Question: I need the code to make the function that I already have work both ways:
'''
$(document).ready(function() {
$('#scroll').click(function() {
$('#scroll').animate({left: '2%'});
$('.leftslide').animate({left: '-84%'});
$('.rightslide').animate({left: '9%'});
$('#scroll').animate({rotate: '180' });
});
});
'''
So, what I have is explained on the image below. The '.rightslide' moves to the position of '.leftslide', leaving .leftslide partially visible. Now, everything works fine, but I need the '#scroll' to move the '.rightslide' back to it's initial position when it's clicked for the second time (when '.rightslide' is at 9% already).

I hope everything is understandable. If not, imagine, if you will, a button that opens the door, and once it is open, the same button can be pressed to close it.
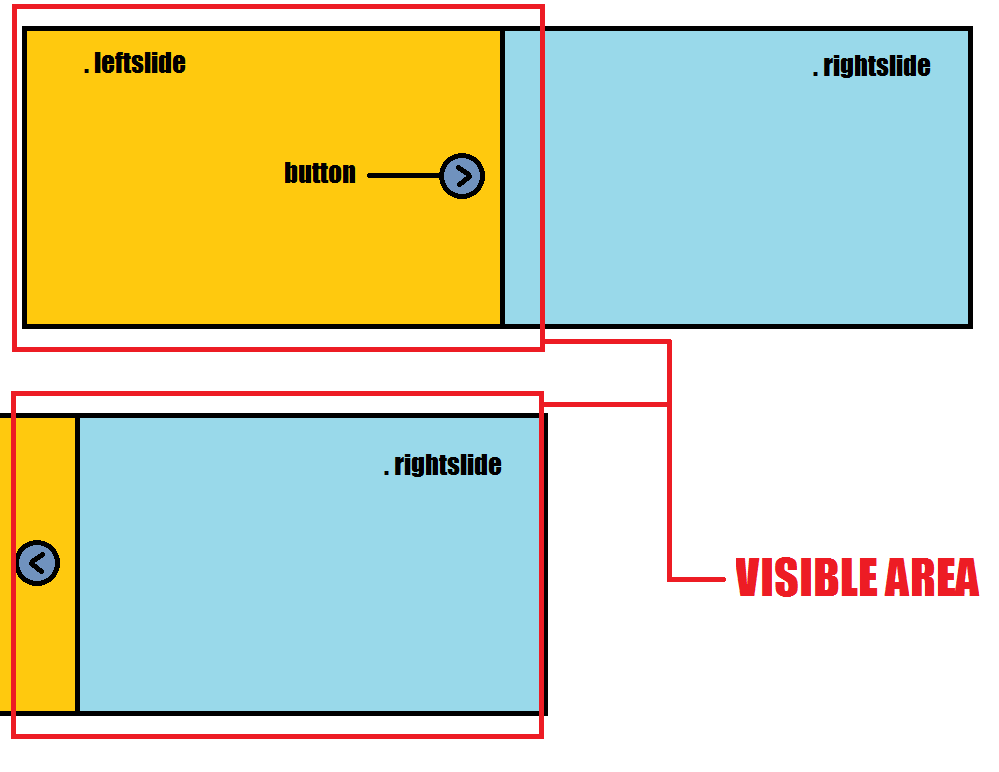
Answer: You can easily solve that with the <URL>, but as that overload is deprecated in jQuery 1.8 and removed in jQuery 1.9, you can use a variable to make the toggle instead.
(I don't know if I got the animations right for the slide back, but you get the principle.)
'''
$(document).ready(function() {
var slideLeft = true;
$('#scroll').click(function() {
if (slideLeft) {
$('#scroll').animate({left: '2%'});
$('.leftslide').animate({left: '-84%'});
$('.rightslide').animate({left: '9%'});
$('#scroll').animate({rotate: '180' });
} else {
$('#scroll').animate({left: '98%'});
$('.leftslide').animate({left: '+84%'});
$('.rightslide').animate({left: '91%'});
$('#scroll').animate({rotate: '0' });
}
slideLeft = !slideLeft;
});
});
'''